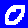
Digit: 0